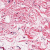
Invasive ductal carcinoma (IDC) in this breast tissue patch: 0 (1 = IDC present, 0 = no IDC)